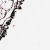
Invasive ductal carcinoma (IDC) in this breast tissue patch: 0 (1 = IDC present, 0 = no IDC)